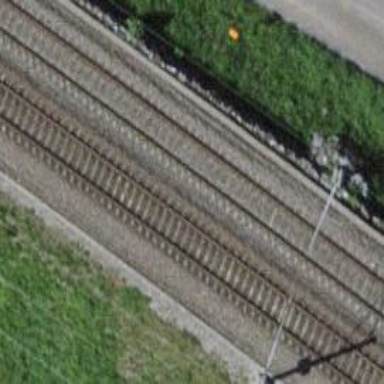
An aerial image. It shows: Railway track with contact lines for electrification.